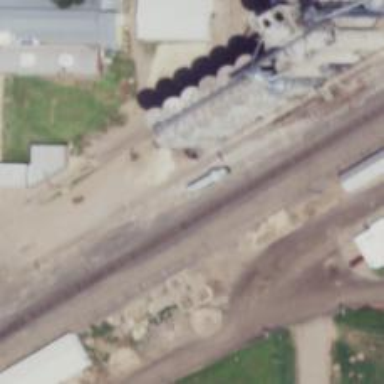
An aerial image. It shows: Railway siding for service.